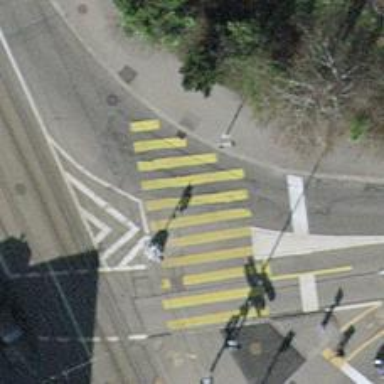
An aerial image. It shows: Zebra crossing controlled by traffic signals.